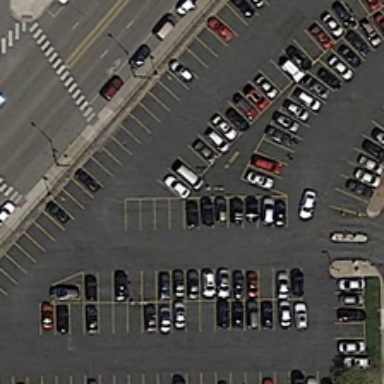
Many cars are parked in a parking lot near a road .